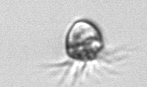
Label: Ciliophora